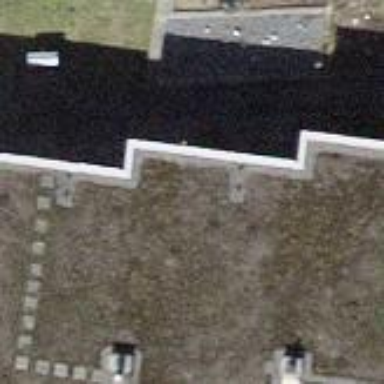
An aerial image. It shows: Terrace building with flat roof.